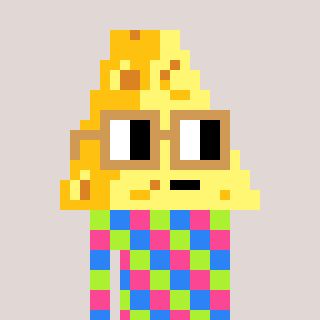
a pixel art character with square brown glasses, a cheese-shaped head and a peachy-colored body on a warm background